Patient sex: F
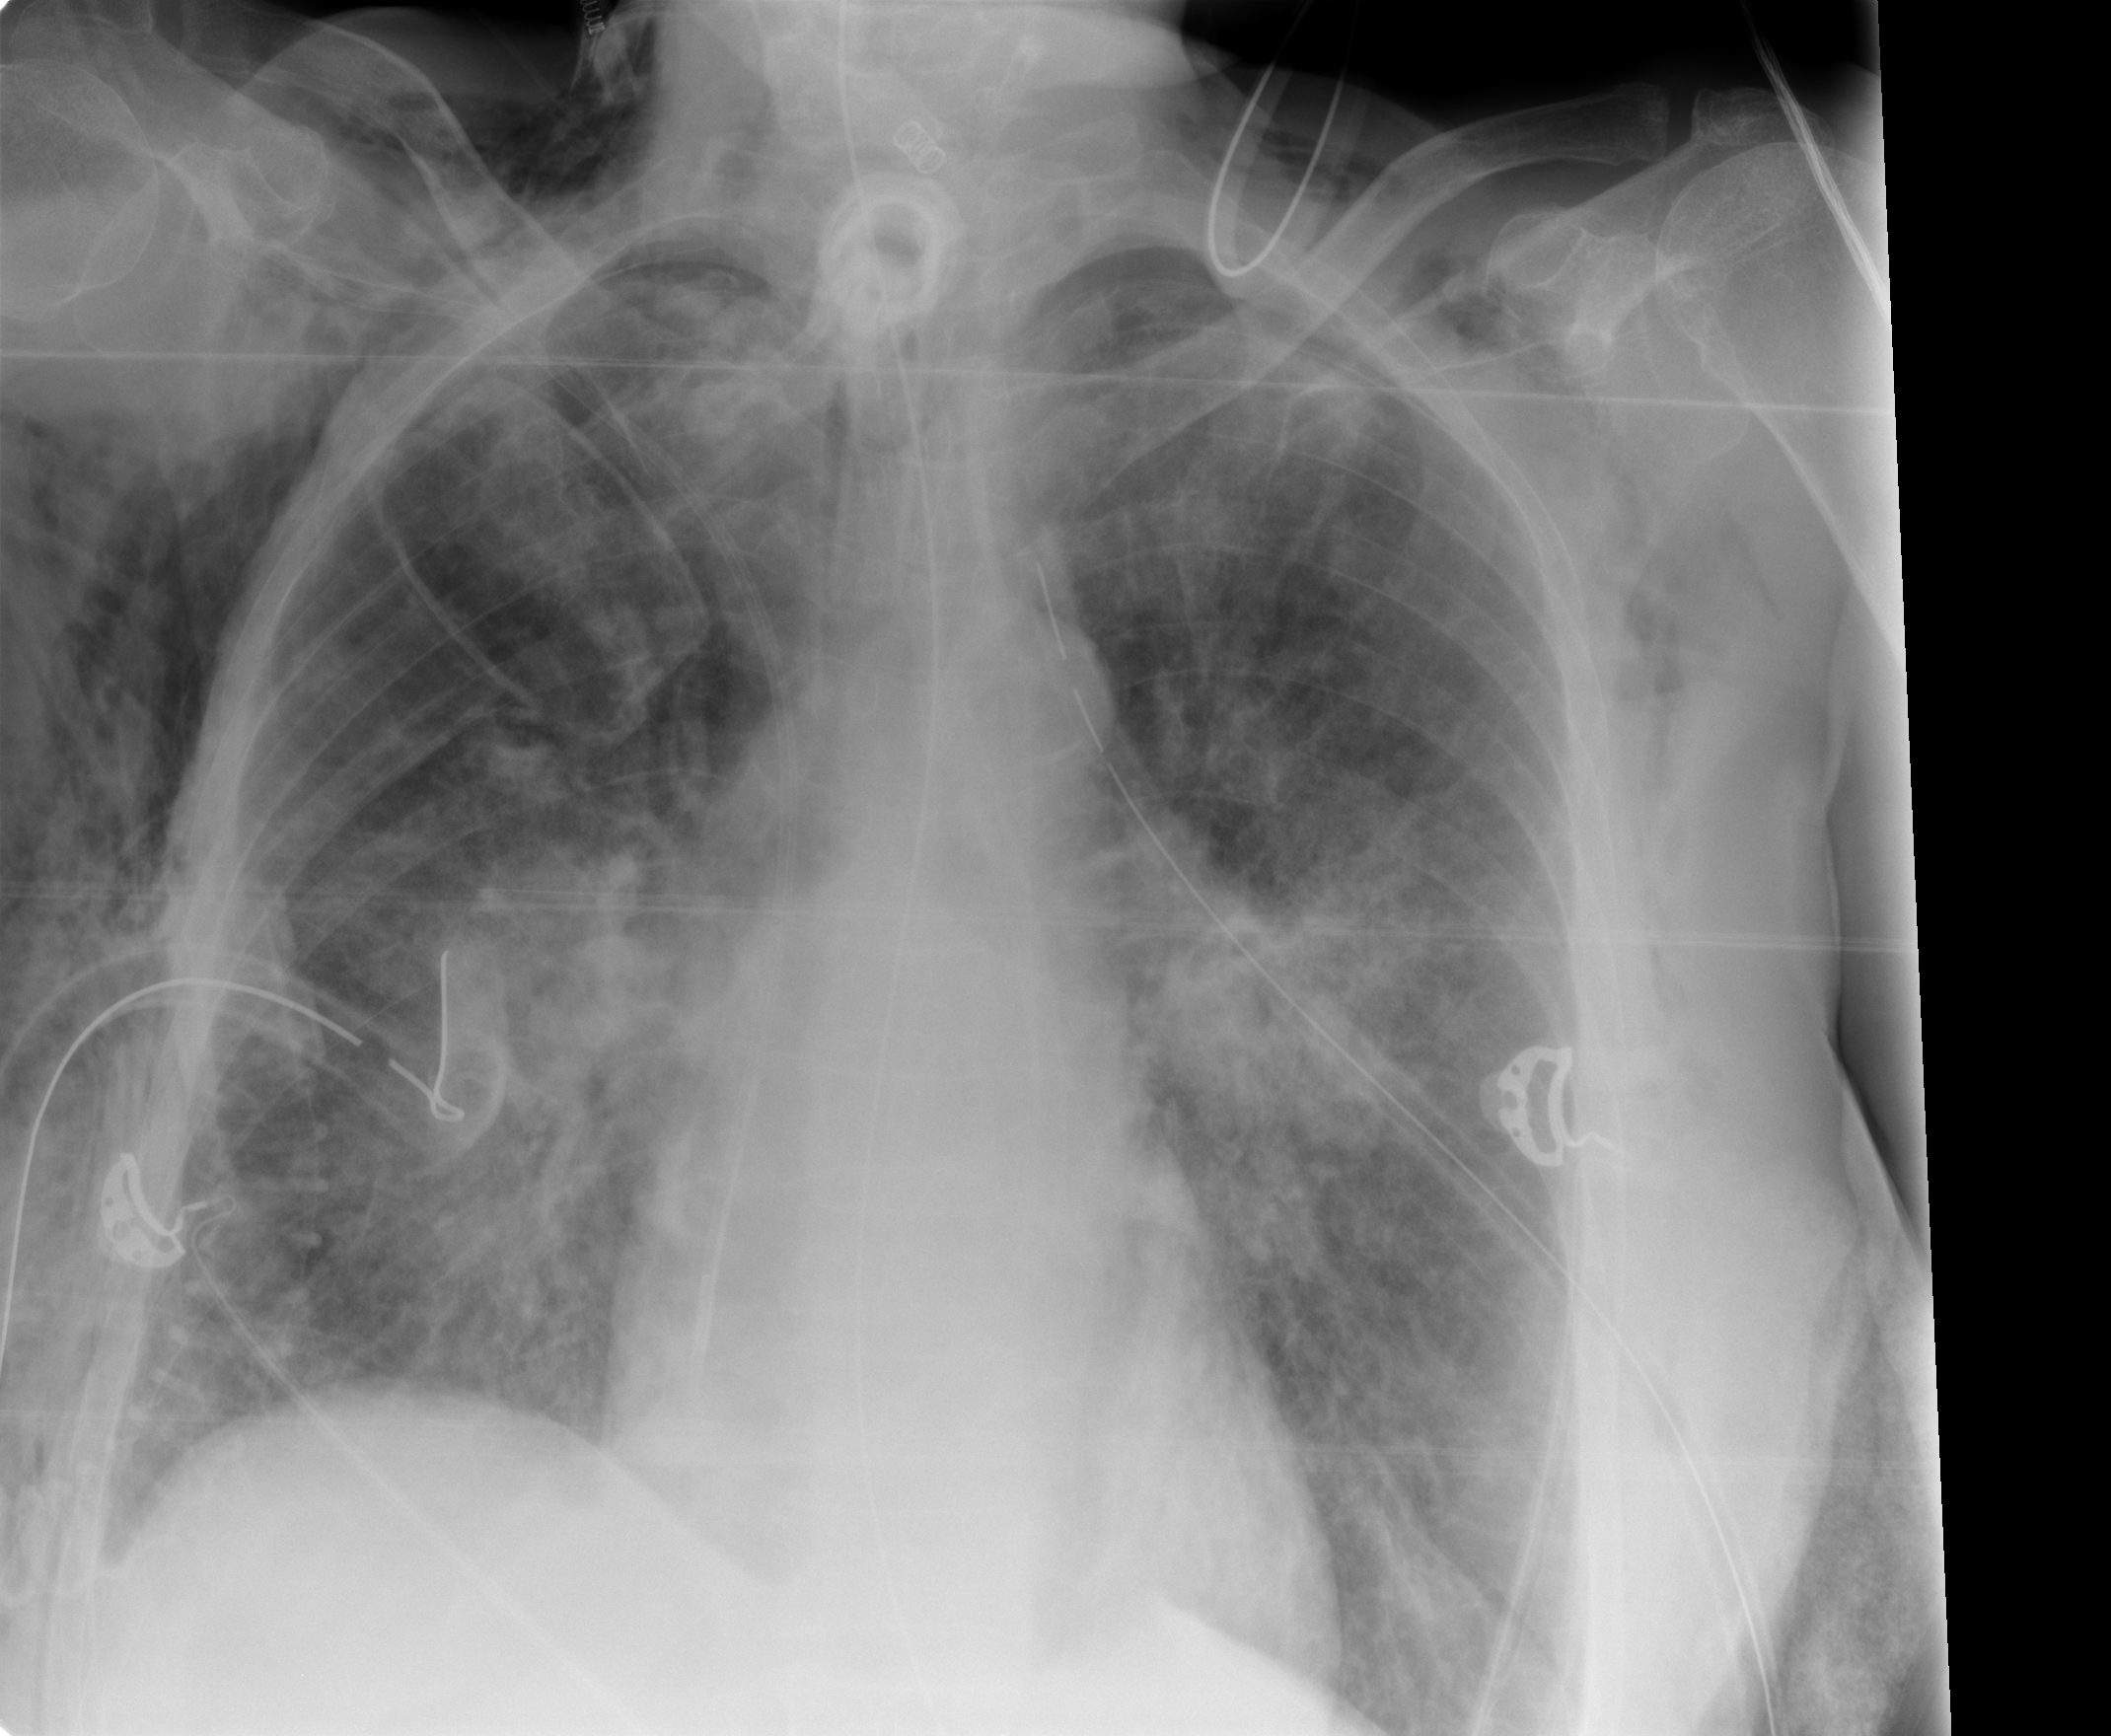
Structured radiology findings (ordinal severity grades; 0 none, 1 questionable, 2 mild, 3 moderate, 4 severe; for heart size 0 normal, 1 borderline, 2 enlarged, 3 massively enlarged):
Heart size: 0
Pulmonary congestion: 2
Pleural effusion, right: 0
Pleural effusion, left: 0
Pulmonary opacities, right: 3
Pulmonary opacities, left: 3
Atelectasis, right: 2
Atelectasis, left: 3